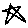
Label: star